Question: I'm trying to develop a custom login form using Worklight customSecurityTest, based on SingleStepAuthAdapter application sample.
Basically, I've noticed that the login function used in the SingleStepAuthAdapater is always called after that user try to access to a secured function (after that, on login action, secured data are sent to the user), but if i try to call the submitAuthentication function directly, before any attempt to access to a secured function (i have inverted the "login page" with the "get secured data" page), i got the following error/lo on firebug:
>
The two POST calls are the same function raised two times by Worklight on login action (submitAuthentication function inside the SingleStepAuthAdapter called by singleStepAuthRealmChallengeHandler.submitAdapterAuthentication(invocationData, {})) and the error is related to the fact that authentication is requested twice: probably when the authentication request is performed, this function is issued twice after that the submitSuccess() function is called inside the handleChallenge (in fact, the issue doesn't occurs when i delete the submitSuccess invokation, but WL framework is not notified and, for example the isUserAuthenticated function return false, until the access to a secured resource is performed).
How can fix this behavior? What are the best practices to develop a simple login-form using worklight that allow authentication before any access to a proteced resource? I have found some workarounds (such as perform a fake data request before perform the submitAuthentication, but i hope that you can suggest me a better solution).
I've consulted the infocenter and the getting started modules, but probably due to my fault I'm not able to found any useful information
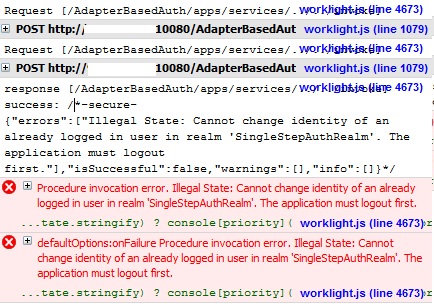
Answer: A common practice is to have an initial blank page or view for your app.
In WLCommonInit, either access a protected resource (that is what getsecretdata is all about), or call WL.Client.login(). Another option (suggested by @tk27) is to secure the app in the application descriptor and set connect on login to true. This will trigger authentication when the app starts.
Your challenge handler should display a login prompt dialog, and when the authentication successfully completes, transition to the first real page of your app.
This way, authentication is still done in response to a challenge from the WL Server (as it must be) but you don't see anything but a blank page to a login prompt until the login is successful.